Interaction volume radius: 5 \u00c5
Interaction volume height: 10 \u00c5
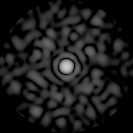
Disorder parameter: 0.8304